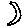
Label: moon